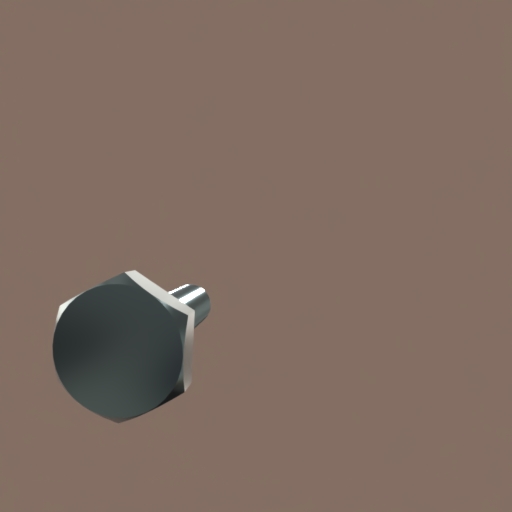
Label: bolt